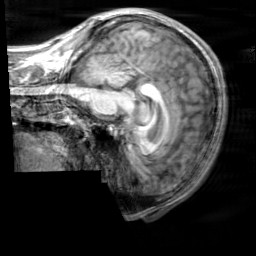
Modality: T1w
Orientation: sagittal
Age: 21
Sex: male
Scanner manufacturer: siemens
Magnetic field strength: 3 T
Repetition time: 2.3 s
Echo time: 0.00303 s